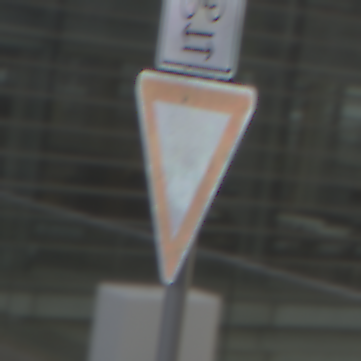
Verkehrszeichen: VorfahrtGewaehren
Zusatzzeichen oben: RichtungsangabeDurchPfeile9
Umgebung: Outdoor, Urban
Tageszeit: SunriseSunset
Wetter: PartlyCloudy
Licht: Natural
Jahreszeit: NotSpecified
Kontrast: LowContrast